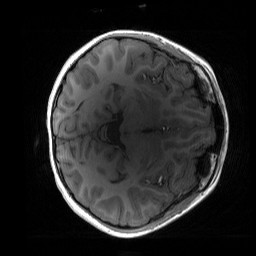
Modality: T1w
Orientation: axial
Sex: female
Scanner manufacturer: siemens
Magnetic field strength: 3 T
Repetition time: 1.9 s
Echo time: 0.00243 s